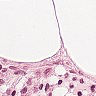
Metastatic tissue present: no